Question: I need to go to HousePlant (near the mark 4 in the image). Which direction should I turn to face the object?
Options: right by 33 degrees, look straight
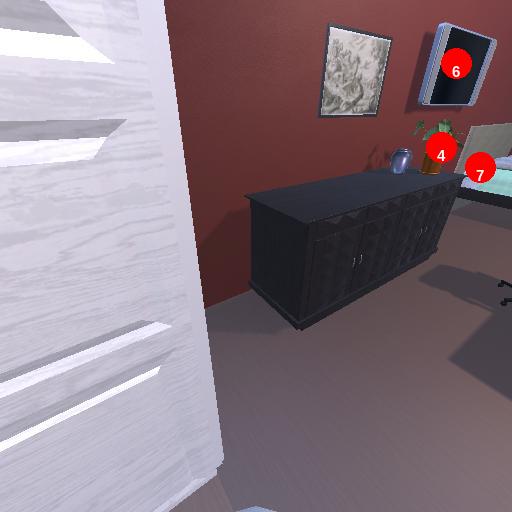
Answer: right by 33 degrees